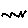
Label: zigzag